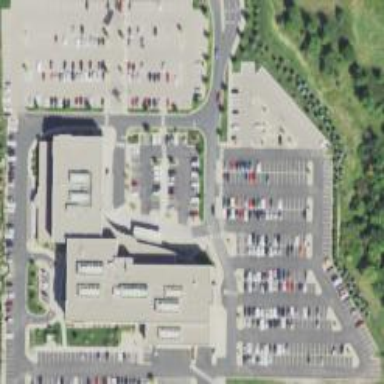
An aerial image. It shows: Clinic building providing healthcare services.